Предположим, что создан материал с необычной зависимостью коэффициента теплопроводности $k$ от температуры (см. рисунок).  Пластину из такого материала поместили между двумя стенками вплотную к ним. Температуры стенок поддерживаются неизменными: $T_{1}=160~К$ и $T_{2}=500~К$ соответственно.
Какой тепловой поток установится между стенками, если толщина пластины $d=1~см$, а ее площадь $S=100~см^{2}$?
Укажите способ, с помощью которого можно найти распределение температуры внутри пластины.
Найдите температуру в среднем продольном сечении пластины $\left(x=\frac{d}{2}\right)$. Тепловой поток $P$ сквозь тонкий слой вещества, площадь которого $S$, а толщина $\Delta x$, равный количеству теплоты, проходящему сквозь этот слой в единицу времени, прямо пропорционален разности значений температуры его поверхностей $\Delta T$ и обратно пропорционален его толщине: $P=-k S\left(\frac{\Delta T}{\Delta x}\right)$, где $k$ — коэффициент теплопроводности вещества.
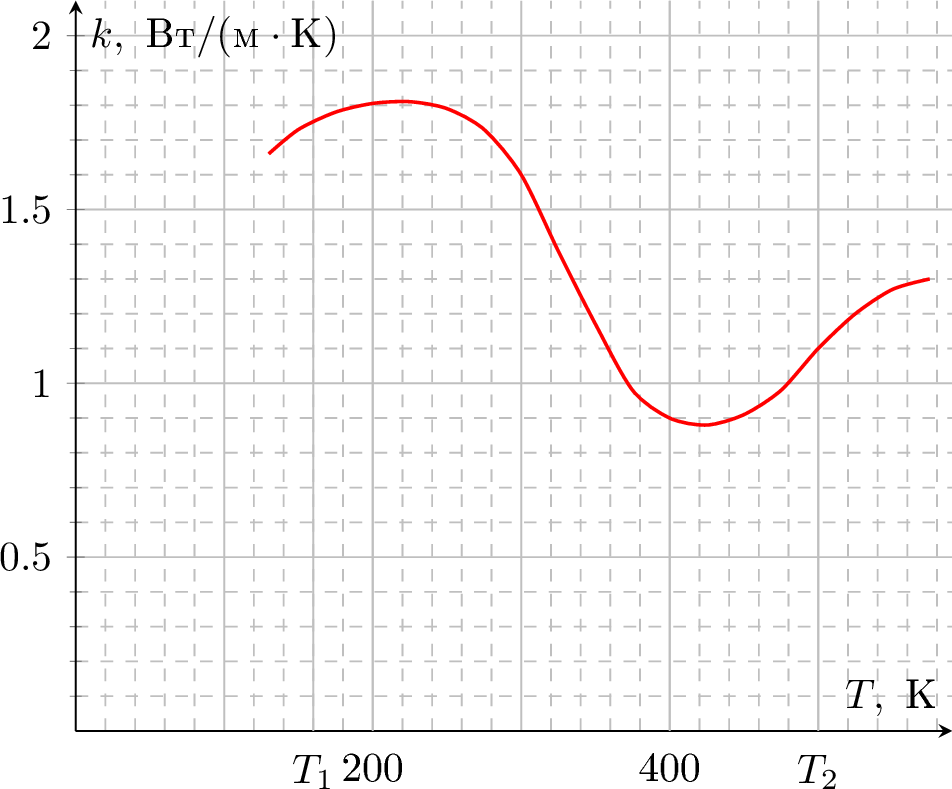
Какой тепловой поток установится между стенками, если толщина пластины $d=1~см$, а ее площадь $S=100~см^{2}$?
Решение: Направим ось $x$ от стенки с температурой $T_{1}$ к стенке с температурой $T_{2}$. В стационарном режиме тепловой поток через сечение пластины, расположенное на расстоянии $x$, равен $$ P=-k(T) S \frac{d T}{d x}=\operatorname{const}. $$ Запишем это уравнение в виде $$ P d x=-S k(T) d T. \quad (1) $$ Просуммируем обе части уравнения $(1)$ по всей толщине пластины: $$ P \int \limits_{0}^{d} d x=-S \int \limits_{T_{1}}^{T_{2}} k(T) d T. $$ Отсюда находим $$ P=-\frac{S}{d} \int \limits_{T_{1}}^{T_{2}} k(T) d T. $$ Интеграл вычисляем графически, как площадь под кривой $k(T)$, ограниченную прямыми $T=T_{1}$ и $T=T_{2}$. Поскольку $\int \limits_{T_{1}}^{T_{2}} k(T) d T>0$, то $P<0$; это означает, что тепловой поток направлен против оси $x$ (от $T_{2}$ к $T_{1}$) и по модулю равен $$ |P| \approx(450 \pm 20)~Вт. $$
Ответ: $$ |P| \approx(450 \pm 20)~Вт. $$

Укажите способ, с помощью которого можно найти распределение температуры внутри пластины.
Решение: Распределение температуры внутри пластины можно найти с помощью $(1)$, если просуммировать $k(T)$ по толщине пластины от нуля до $x$: $$ \frac{1}{S} \int \limits_{0}^{x}|P| d x=|P| \frac{x}{S}=\int \limits_{T_{1}}^{T_{x}} k(T) d T. $$ Для каждого значения $x$ можно найти температуру $T_{x}$, при которой площадь под кривой $k(T)$, ограниченной прямым и $T=T_{1}$ и $T=T_{x}$, была бы численно равна $\frac{|P| x}{S}$.

Найдите температуру в среднем продольном сечении пластины $\left(x=\frac{d}{2}\right)$.
Решение: В среднем сечении пластины $(x=d / 2)$ температура $T \approx(290 \pm10)~К$. Если бы коэффициент $k$ не зависел от температуры, то температура в плоскости $X=\frac{d}{2}$ равнялась бы $330~К$.
Ответ: $$ T \approx(290 \pm10)~К. $$
Темы:
T, Теплопроводность, Всероссийские, Температура